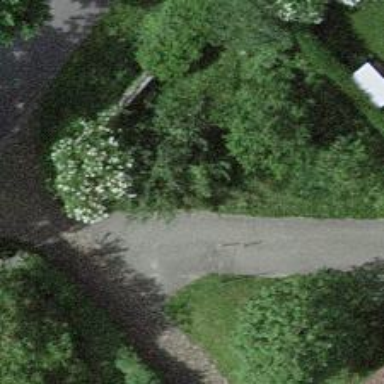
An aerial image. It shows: Bollard.